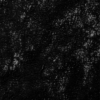
Label: not_dusty